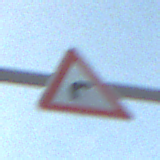
Verkehrszeichen: KurveRechts
Umgebung: Outdoor, Suburban
Tageszeit: MorningAfternoon
Wetter: PartlyCloudy
Licht: Natural
Jahreszeit: NotSpecified
Kontrast: HighContrast